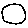
Label: circle